Interaction volume radius: 10 \u00c5
Interaction volume height: 10 \u00c5
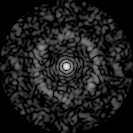
Disorder parameter: 0.7268